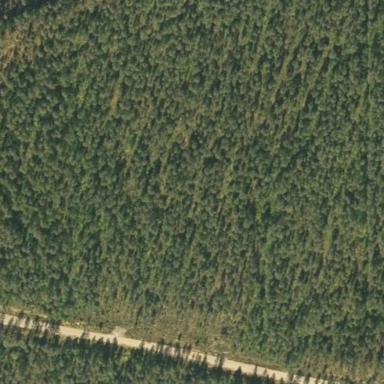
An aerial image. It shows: Woodland consisting mainly of needle-leaved trees.